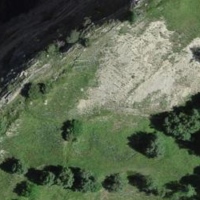
EUNIS habitat code: 32
Species observed at this site:
Rupicapra rupicapra
Capra ibex